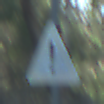
Verkehrszeichen: Gefahrenstelle
Umgebung: Outdoor, Nature
Tageszeit: MorningAfternoon
Wetter: Clear
Licht: Natural
Jahreszeit: NotSpecified
Kontrast: LowContrast